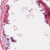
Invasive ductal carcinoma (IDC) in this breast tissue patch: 0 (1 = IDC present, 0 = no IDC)